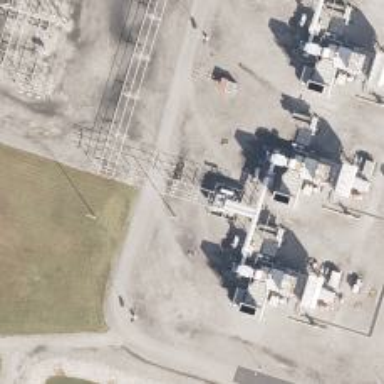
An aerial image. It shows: Switch for power supply.